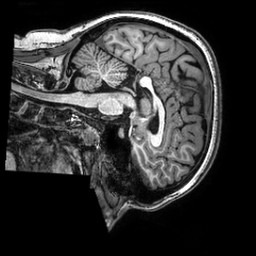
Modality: T1w
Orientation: sagittal
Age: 22
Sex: female
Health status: healthy